Interaction volume radius: 10 \u00c5
Interaction volume height: 20 \u00c5
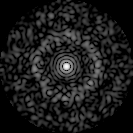
Disorder parameter: 0.8772